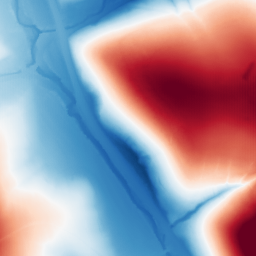
Category: classical
Decomposition family: gaussian
Decomposition parameters: sigma: 100
Upsampling method: fft_zeropad
Upsampling parameters: scale: 8
Upsampling scale: 8